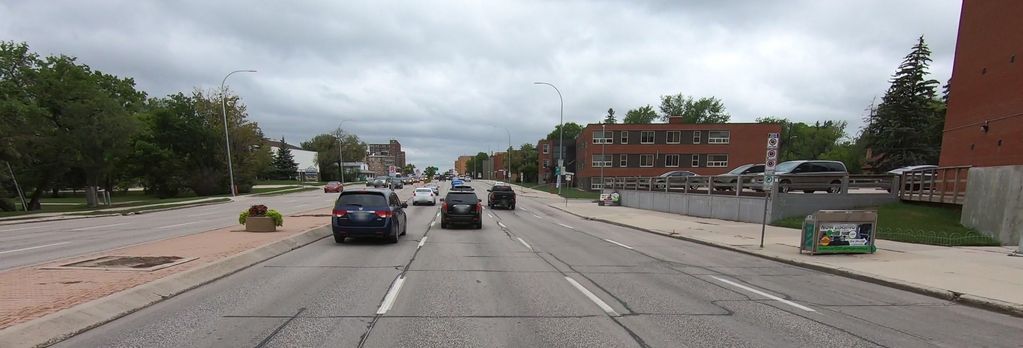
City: winnipeg